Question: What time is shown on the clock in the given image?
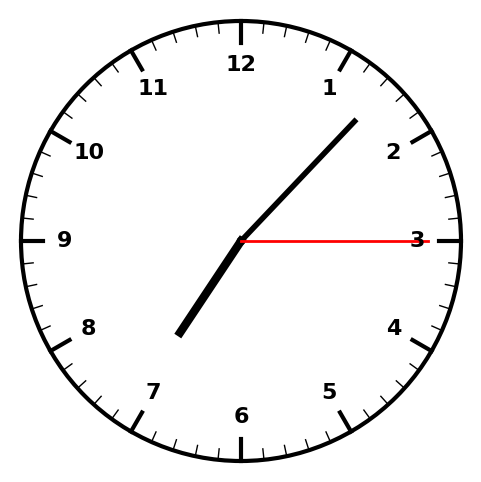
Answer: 07:07:15